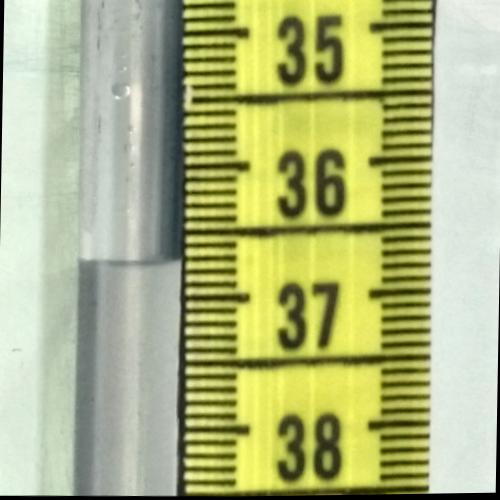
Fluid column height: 36.7 cm